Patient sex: M
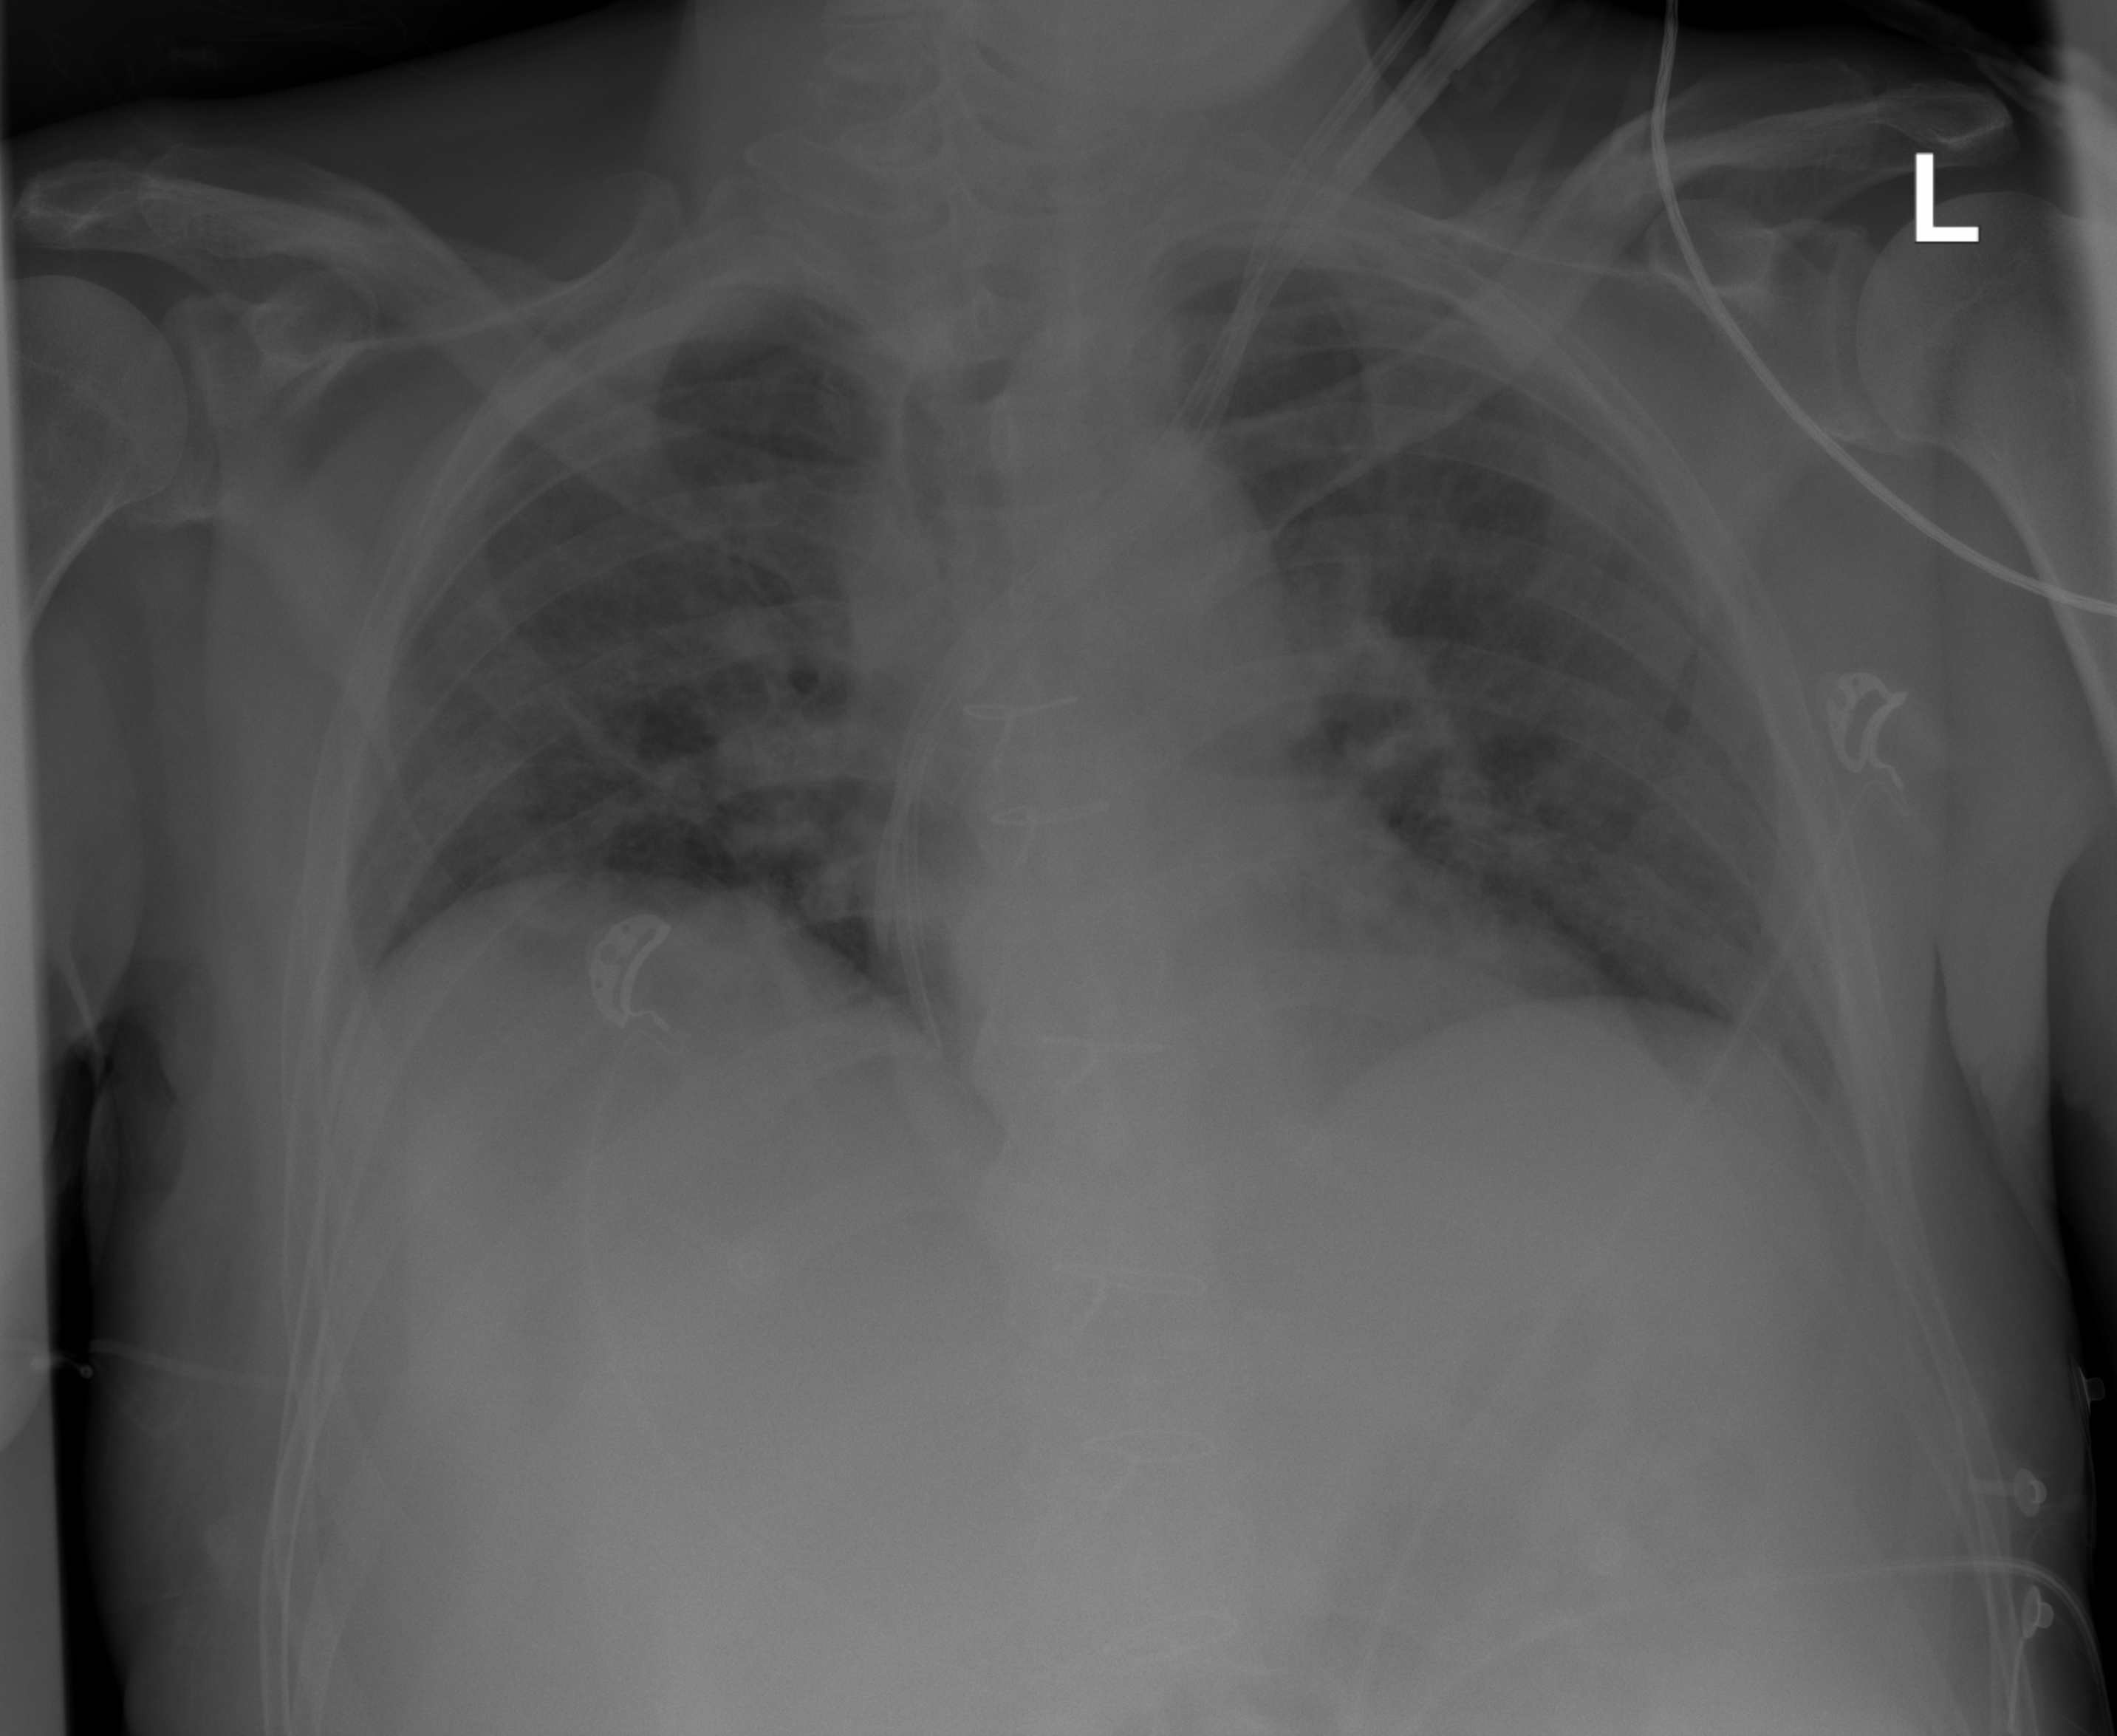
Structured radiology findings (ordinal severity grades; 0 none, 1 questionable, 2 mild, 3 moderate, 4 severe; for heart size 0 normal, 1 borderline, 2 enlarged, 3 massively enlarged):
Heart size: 0
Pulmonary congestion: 0
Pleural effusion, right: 0
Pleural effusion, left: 0
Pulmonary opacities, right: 1
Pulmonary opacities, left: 1
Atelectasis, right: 0
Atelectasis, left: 0